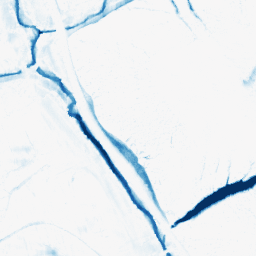
Category: morphological
Decomposition family: morphological_ellipse
Decomposition parameters: operation: closing
width: 20
height: 10
Upsampling method: lanczos
Upsampling parameters: scale: 8
Upsampling scale: 8